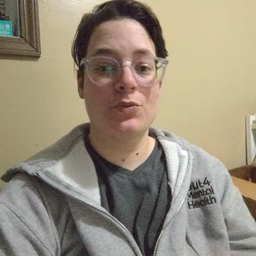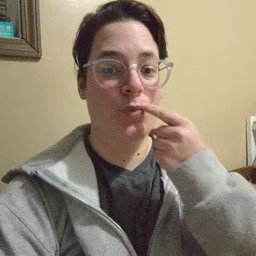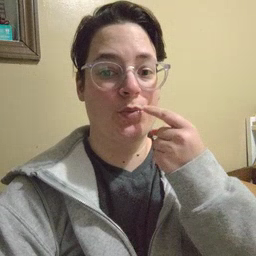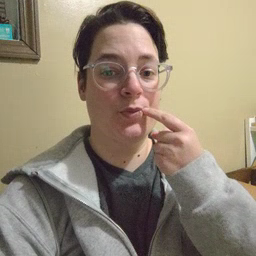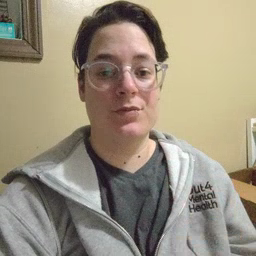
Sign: tooth